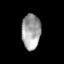
Tissue: skin
Cell type: Endothelial cells
Senescence score: 0.2586
Nuclear area (px): 654
Mean DAPI intensity: 161.086